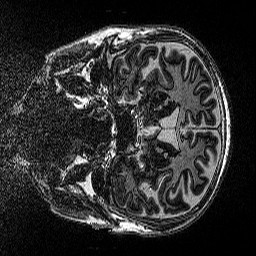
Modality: MP2RAGE
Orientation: coronal
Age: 68
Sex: male
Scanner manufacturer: siemens
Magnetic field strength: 3 T
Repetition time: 5 s
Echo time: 0.00298 s